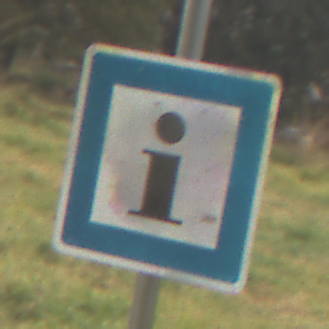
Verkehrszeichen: Informationsstelle
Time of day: MorningAfternoon
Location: Outdoor (Nature)
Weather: Overcast
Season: NotSpecified
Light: Natural